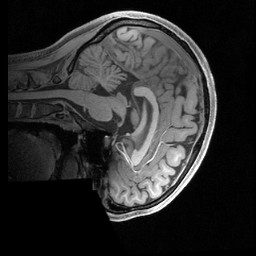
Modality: T1w
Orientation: sagittal
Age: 20
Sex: female
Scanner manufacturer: siemens
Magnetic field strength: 3 T
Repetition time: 2.4 s
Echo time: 0.00224 s